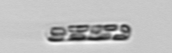
Label: Dactyliosolen_fragilissimus